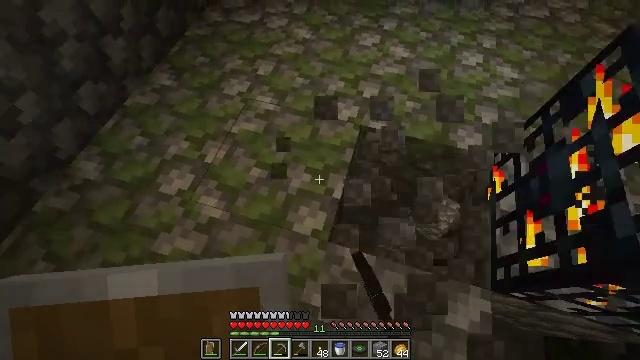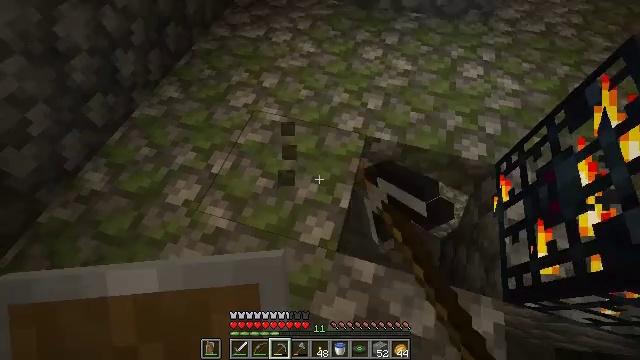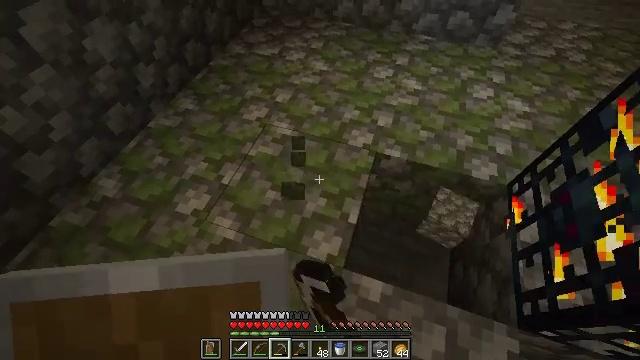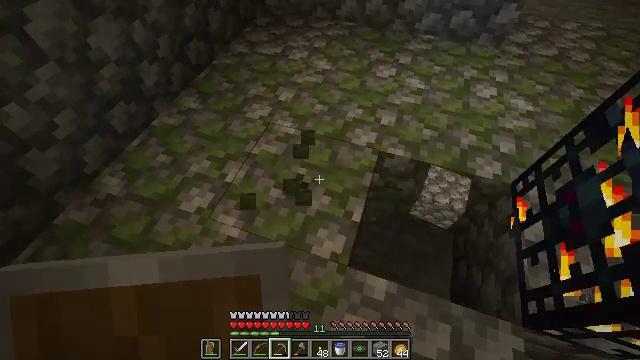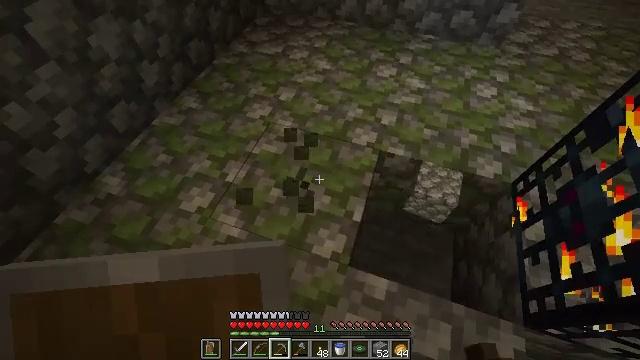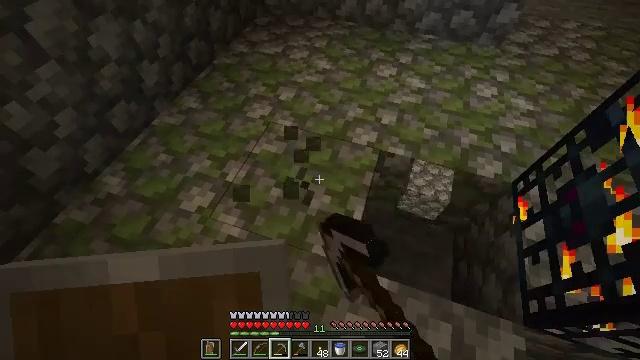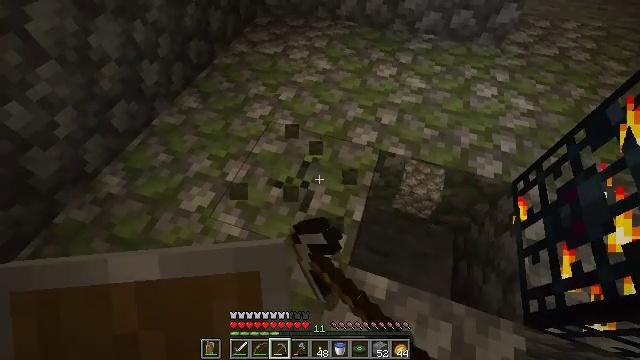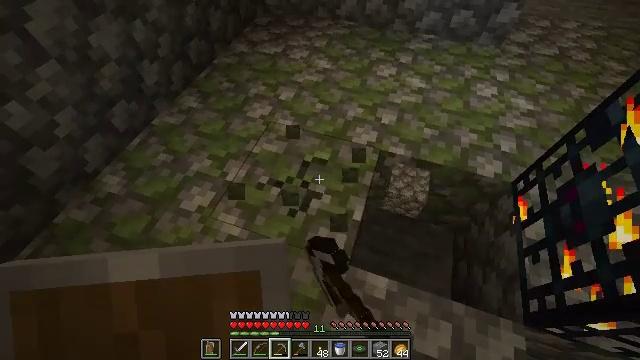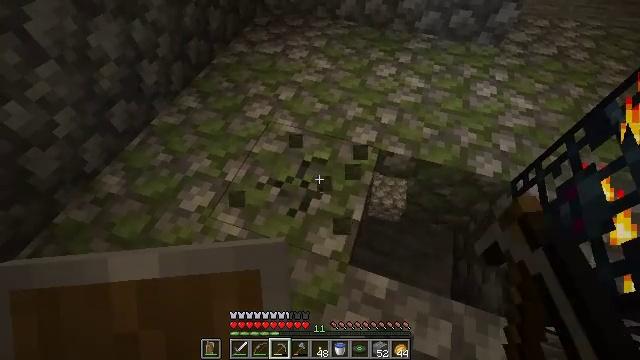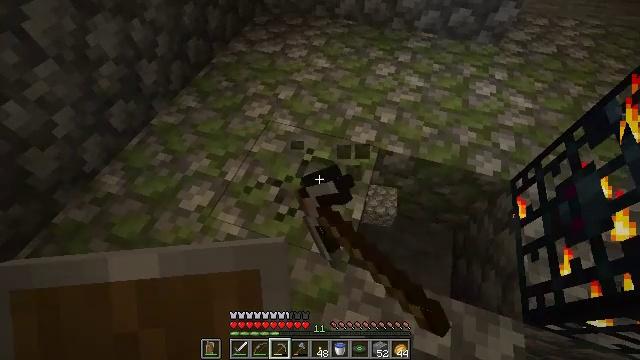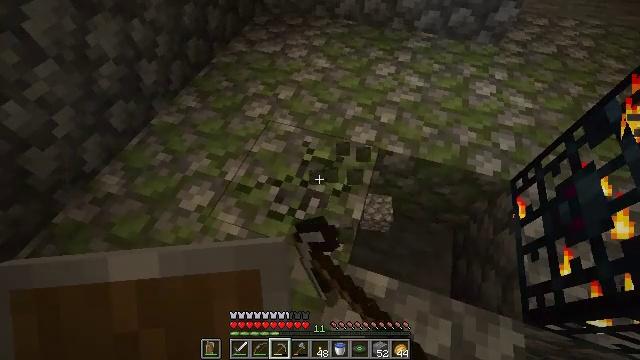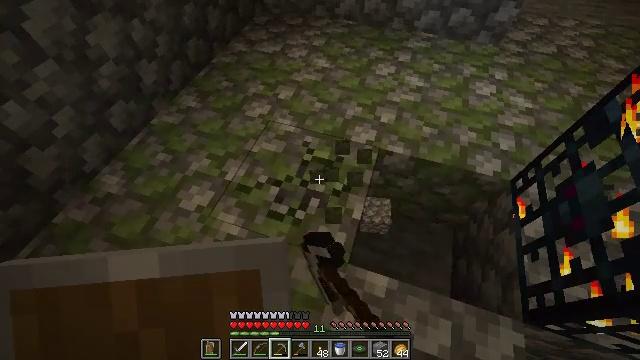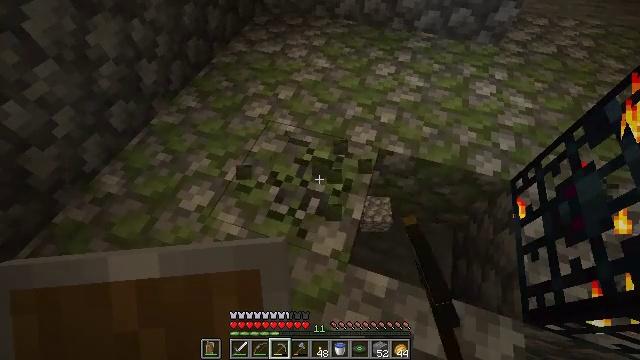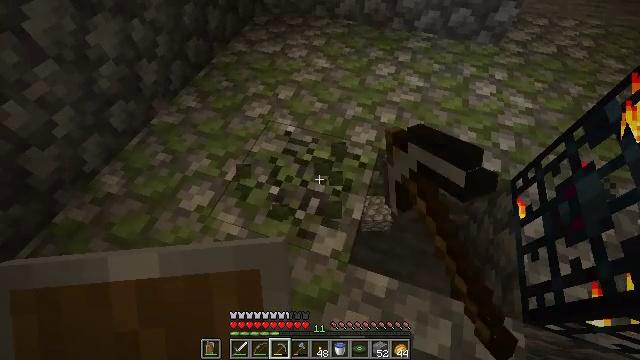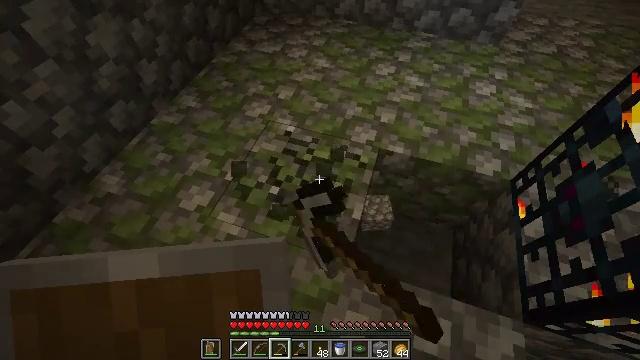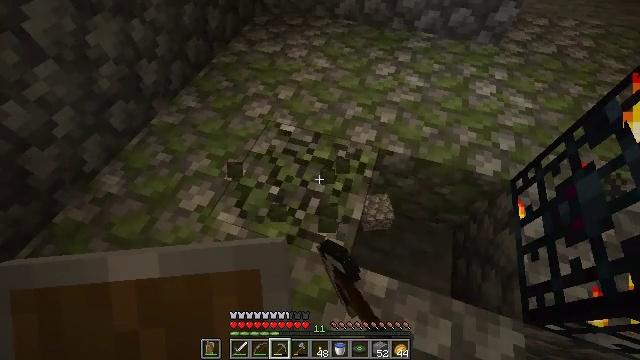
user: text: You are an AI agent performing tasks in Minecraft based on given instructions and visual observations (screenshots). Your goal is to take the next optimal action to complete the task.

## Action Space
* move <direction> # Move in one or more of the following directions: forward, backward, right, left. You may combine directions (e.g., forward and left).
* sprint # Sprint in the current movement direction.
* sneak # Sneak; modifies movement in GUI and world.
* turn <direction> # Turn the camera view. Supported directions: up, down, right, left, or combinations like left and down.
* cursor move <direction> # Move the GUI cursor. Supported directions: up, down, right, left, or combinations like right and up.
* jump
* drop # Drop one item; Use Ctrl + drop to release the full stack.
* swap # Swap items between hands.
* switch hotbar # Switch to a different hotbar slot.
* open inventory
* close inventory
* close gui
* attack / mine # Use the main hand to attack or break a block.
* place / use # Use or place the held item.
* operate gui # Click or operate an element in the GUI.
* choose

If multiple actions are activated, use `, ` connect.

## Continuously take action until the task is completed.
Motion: motion action
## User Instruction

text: Mine the mossy cobblestone underground.
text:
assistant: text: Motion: turn up, attack / mine
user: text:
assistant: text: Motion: turn left and up, attack / mine
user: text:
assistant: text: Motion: attack / mine
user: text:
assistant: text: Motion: attack / mine
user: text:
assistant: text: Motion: attack / mine
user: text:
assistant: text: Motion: attack / mine
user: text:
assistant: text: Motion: attack / mine
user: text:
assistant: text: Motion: attack / mine
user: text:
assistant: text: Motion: attack / mine
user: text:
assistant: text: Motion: attack / mine
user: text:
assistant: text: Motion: attack / mine
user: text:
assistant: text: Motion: attack / mine
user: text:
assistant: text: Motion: attack / mine
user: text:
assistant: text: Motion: attack / mine
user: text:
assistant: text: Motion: attack / mine
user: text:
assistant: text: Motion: attack / mine
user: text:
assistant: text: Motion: attack / mine
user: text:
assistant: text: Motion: attack / mine
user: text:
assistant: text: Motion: attack / mine
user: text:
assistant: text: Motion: attack / mine
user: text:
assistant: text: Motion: attack / mine
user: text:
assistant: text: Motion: attack / mine
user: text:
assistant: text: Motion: turn left and up, attack / mine
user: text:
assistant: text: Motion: move left, turn left and up, attack / mine
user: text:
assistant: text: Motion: move left, attack / mine
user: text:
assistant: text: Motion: attack / mine
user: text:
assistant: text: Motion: attack / mine
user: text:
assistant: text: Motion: attack / mine
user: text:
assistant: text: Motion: attack / mine
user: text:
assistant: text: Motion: attack / mine